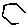
Label: hexagon